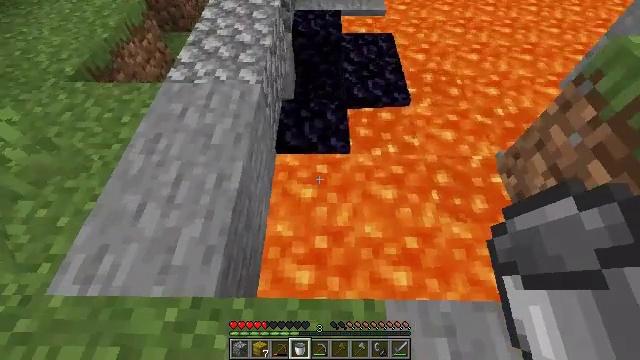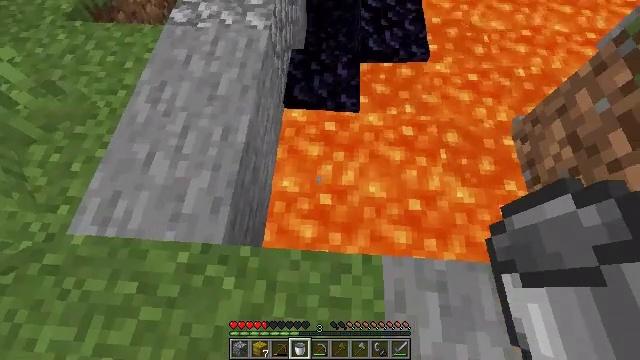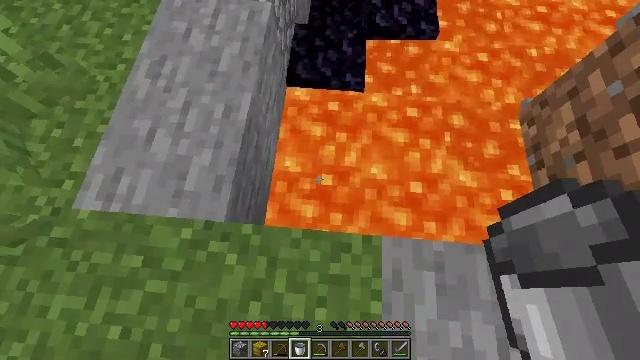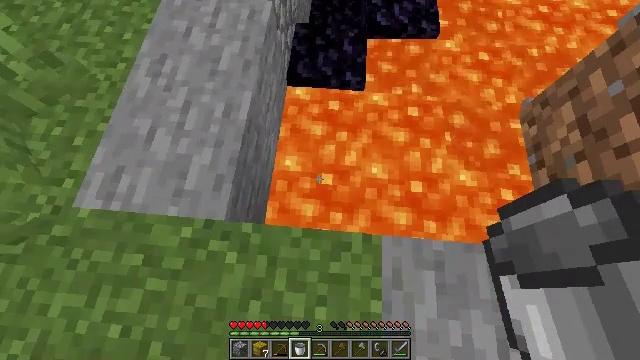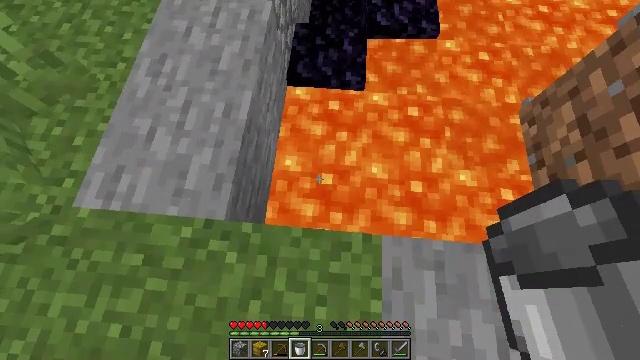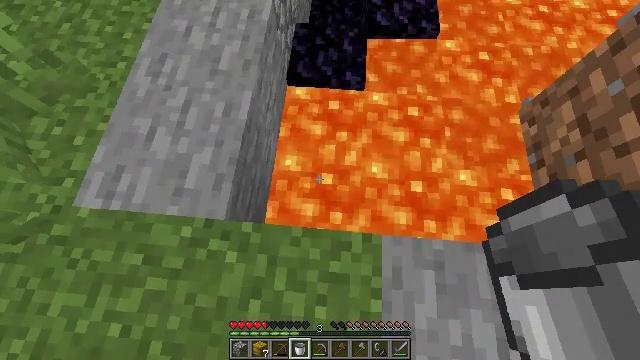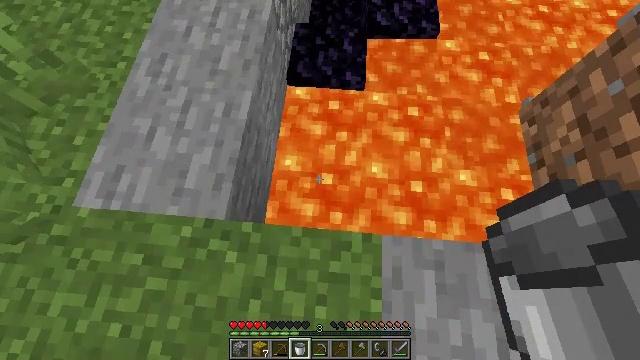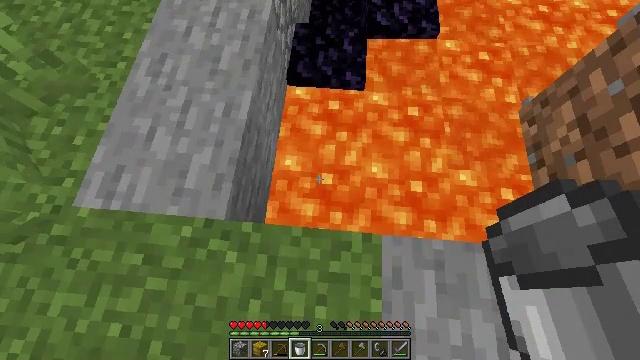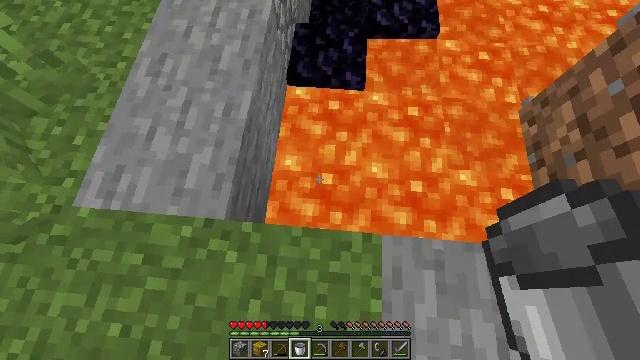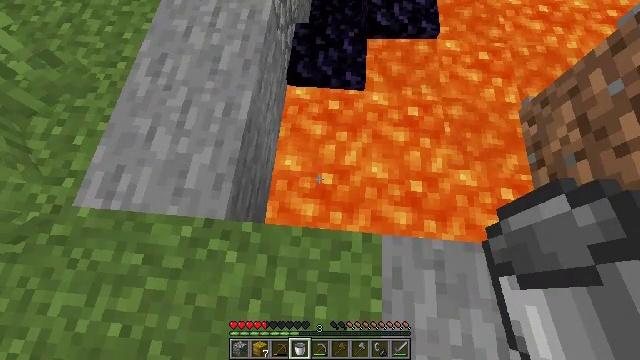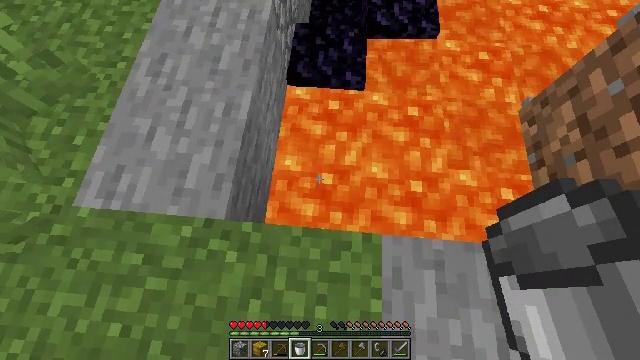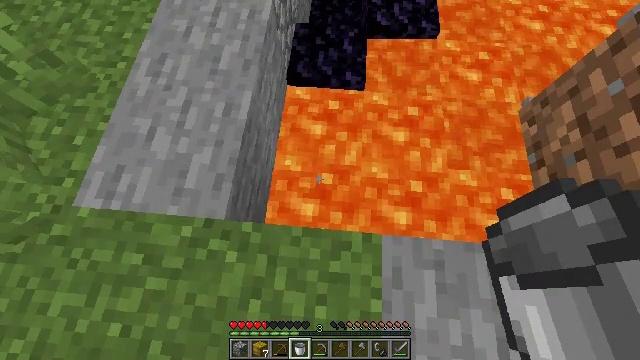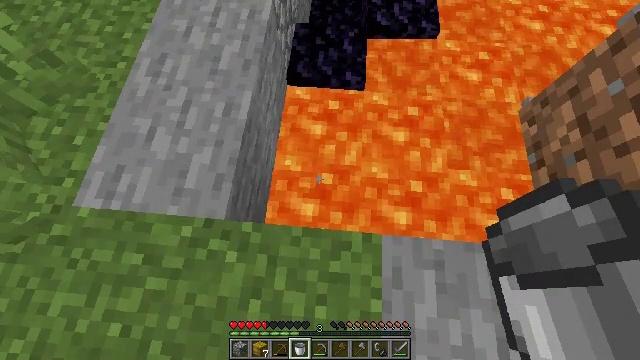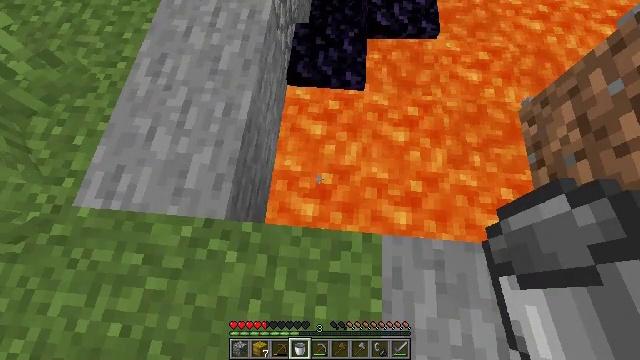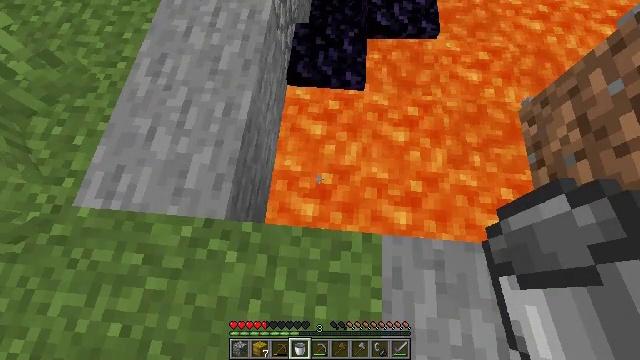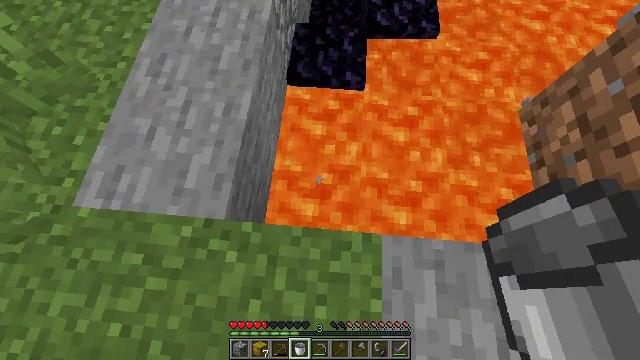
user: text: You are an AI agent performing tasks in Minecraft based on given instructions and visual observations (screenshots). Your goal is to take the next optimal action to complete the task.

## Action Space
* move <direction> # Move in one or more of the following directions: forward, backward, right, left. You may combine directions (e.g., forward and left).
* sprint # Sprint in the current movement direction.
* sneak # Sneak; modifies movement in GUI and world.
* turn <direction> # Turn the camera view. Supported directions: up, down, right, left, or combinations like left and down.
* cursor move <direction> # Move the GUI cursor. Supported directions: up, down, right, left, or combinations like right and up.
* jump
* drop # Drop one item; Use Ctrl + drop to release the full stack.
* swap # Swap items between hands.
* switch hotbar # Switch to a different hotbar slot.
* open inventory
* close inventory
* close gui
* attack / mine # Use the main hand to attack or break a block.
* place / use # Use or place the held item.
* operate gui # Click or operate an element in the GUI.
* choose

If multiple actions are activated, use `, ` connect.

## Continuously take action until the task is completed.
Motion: motion action
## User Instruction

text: Mine cobblestone underground.
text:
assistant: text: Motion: turn left and down
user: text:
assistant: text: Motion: turn left and down
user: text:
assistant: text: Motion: no_op
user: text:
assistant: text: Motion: no_op
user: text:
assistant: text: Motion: no_op
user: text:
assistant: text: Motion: no_op
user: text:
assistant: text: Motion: no_op
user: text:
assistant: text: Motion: no_op
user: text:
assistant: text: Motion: no_op
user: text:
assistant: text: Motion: no_op
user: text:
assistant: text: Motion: no_op
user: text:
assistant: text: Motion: no_op
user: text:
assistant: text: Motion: no_op
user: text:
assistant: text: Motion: no_op
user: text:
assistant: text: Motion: no_op
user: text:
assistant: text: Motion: no_op
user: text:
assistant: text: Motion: no_op
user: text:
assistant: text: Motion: no_op
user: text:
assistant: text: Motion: turn right
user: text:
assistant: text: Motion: turn right
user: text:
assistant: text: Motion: turn right
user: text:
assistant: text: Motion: turn right
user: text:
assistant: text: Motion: turn right
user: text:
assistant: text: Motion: turn right
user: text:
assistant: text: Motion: turn right
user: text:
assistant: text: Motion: turn right
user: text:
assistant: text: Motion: turn right
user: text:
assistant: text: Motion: turn right and up
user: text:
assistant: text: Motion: turn right and up
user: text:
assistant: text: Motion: turn right